Field crop: tomato
Growth stage: 1
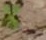
Species: portulaca